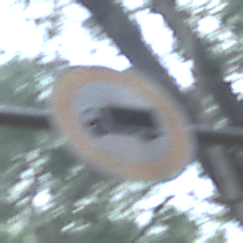
Verkehrszeichen: VerbotFuerKraftfahrzeugeUeberDreiKommaFuenfTonnen
Umgebung: Outdoor, Nature
Tageszeit: SunriseSunset
Wetter: NotSpecified
Licht: Natural
Jahreszeit: Autumn
Kontrast: MediumContrast